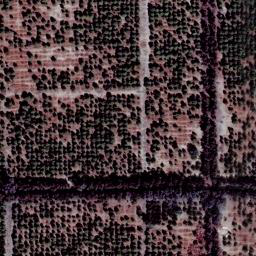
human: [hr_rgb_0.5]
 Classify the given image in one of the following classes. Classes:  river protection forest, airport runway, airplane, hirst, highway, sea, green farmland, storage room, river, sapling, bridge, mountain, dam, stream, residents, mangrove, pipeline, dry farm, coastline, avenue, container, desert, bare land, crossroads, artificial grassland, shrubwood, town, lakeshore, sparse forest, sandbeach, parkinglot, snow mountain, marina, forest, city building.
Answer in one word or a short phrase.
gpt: dry farm